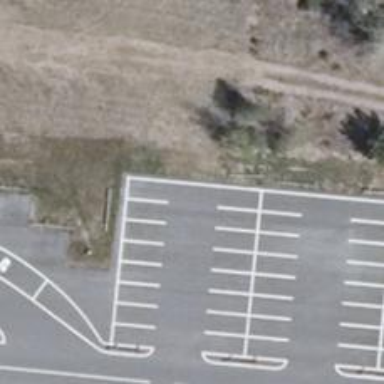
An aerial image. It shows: Asphalt parking aisle off service road.